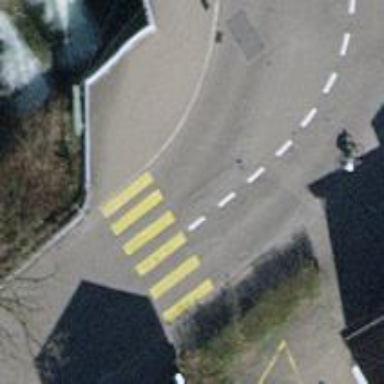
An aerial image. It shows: Kerb serving as barrier.